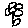
Label: flower